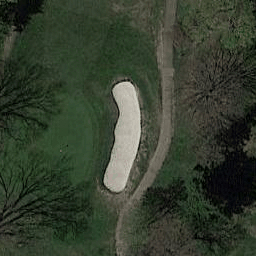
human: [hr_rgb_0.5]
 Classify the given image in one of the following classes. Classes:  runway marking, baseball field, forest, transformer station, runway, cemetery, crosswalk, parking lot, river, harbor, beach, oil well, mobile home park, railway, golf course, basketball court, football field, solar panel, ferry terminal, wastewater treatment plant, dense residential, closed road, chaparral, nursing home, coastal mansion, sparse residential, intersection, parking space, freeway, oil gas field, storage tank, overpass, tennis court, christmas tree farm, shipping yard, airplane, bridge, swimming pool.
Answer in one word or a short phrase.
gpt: golf course